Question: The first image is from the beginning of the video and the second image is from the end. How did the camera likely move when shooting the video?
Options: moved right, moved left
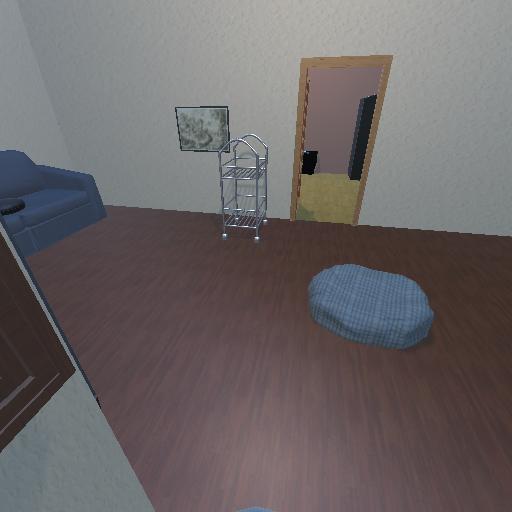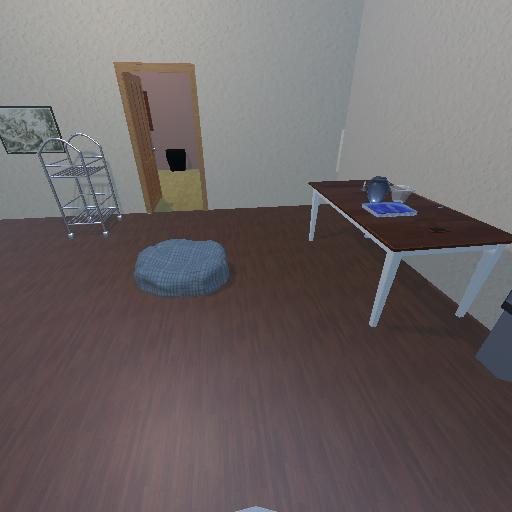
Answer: moved right